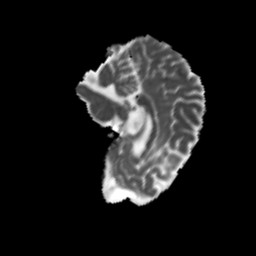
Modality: MD
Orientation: sagittal
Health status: ill
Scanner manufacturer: siemens
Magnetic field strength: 3 T
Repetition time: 13.7 s
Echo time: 0.098 s